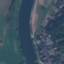
Land use / land cover: River